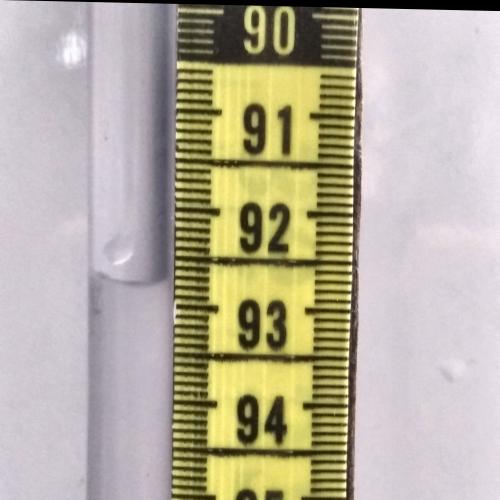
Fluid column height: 92.8 cm